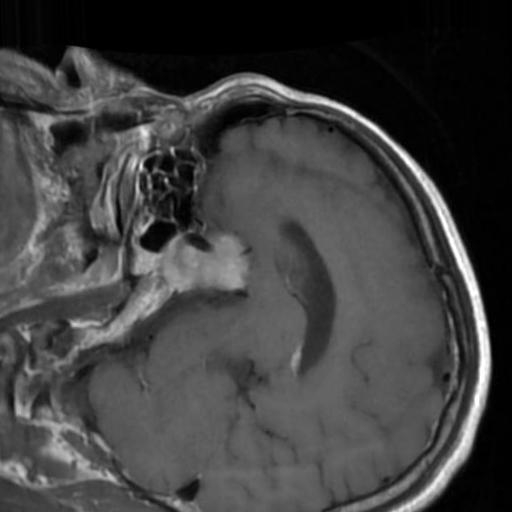
Label: brain_tumor